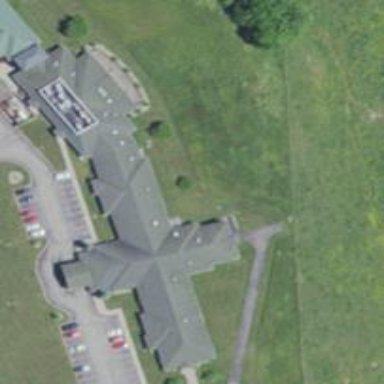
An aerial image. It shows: Nursing home building.